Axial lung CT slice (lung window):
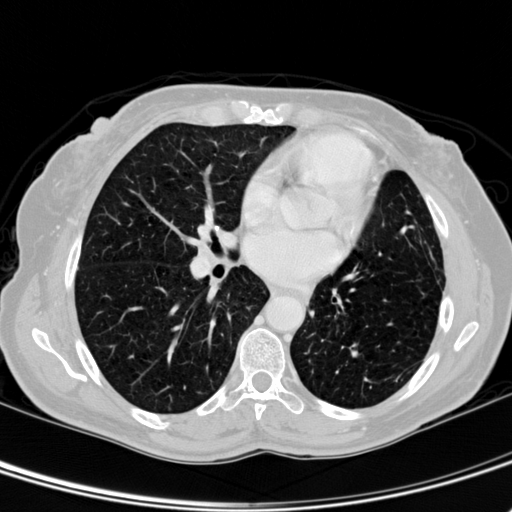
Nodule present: no